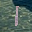
Label: 1